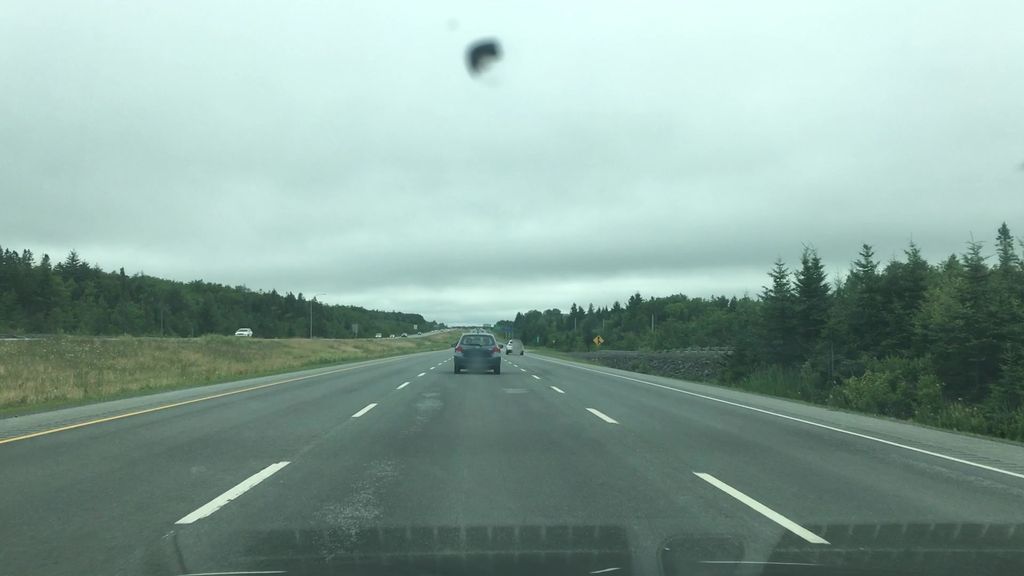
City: halifax